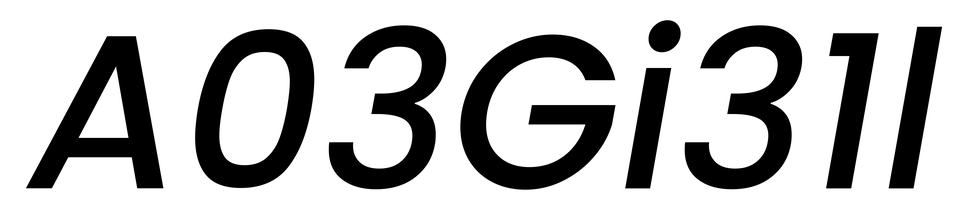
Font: Poppins-MediumItalic